Question: Is there a technique/method to align a side-float top flush with the ascender line of the text flowing around it?
Here's my example code:
'''
<fo:root xmlns:fo="http://www.w3.org/1999/XSL/Format">
<fo:layout-master-set>
<fo:simple-page-master master-name="pages">
<fo:region-body margin-left="1in" margin-right="1in" margin-top="1in" margin-bottom="1in" />
</fo:simple-page-master>
</fo:layout-master-set>
<fo:page-sequence master-reference="pages">
<fo:flow flow-name="xsl-region-body">
<fo:wrapper line-stacking-strategy="font-height" line-height.conditionality="discard" line-height="1.8" font-size="24pt">
<fo:block space-after="2lh">
<fo:float float="start">
<fo:block-container inline-progression-dimension="20%" background-color="yellow" border="1px solid black">
<fo:block>FLOAT-1</fo:block>
</fo:block-container>
</fo:float>Torem dolor amet adipisicing sed eiusmod incididunt labore dolore aliqua enim minim quis exercitation laboris ut ex commodo Duis irure in in velit cillum eu nulla Excepteur occaecat non sunt.</fo:block>
<fo:block space-after="2lh">
<fo:float float="start">
<fo:block-container inline-progression-dimension="20%" background-color="yellow" border="1px solid black">
<fo:block>FLOAT-2</fo:block>
</fo:block-container>
</fo:float>Torem dolor amet adipisicing sed eiusmod incididunt labore dolore aliqua enim minim quis exercitation laboris ut ex commodo Duis irure in in velit cillum eu nulla Excepteur occaecat non sunt.</fo:block>
</fo:wrapper>
</fo:flow>
</fo:page-sequence>
</fo:root>
'''

I think I understand why this is: For FLOAT-1, the 'line-height.conditionality="discard"' of the wrapping 'fo:block' kicks in at the top of the reference area and removes the upper half-leading portion. This is intended, so that any element in my document starts at the same perceived vertical position, be it a table, image or paragraph. However, when we're at the top edge of a reference area, the upper portion of the half-leading is discarded, and the 'fo:float' aligns with the before edge of the line box (not the before edge of the nominal-requested-line-rectangle).
Is there a programmatic, universal technique to have floats anchored at the start of a paragraph align with the paragraph font's ascender line, not its first line box?
I'd like to have FLOAT-2 be aligned the same way visually as FLOAT-1, in any potential location throughout the document. Generally wrapping each and every paragraph also in an outer 'fo:block-container' is likely not an option in my case, as that would have spacing/layout side-effects in many other places, I fear...
I am trying with Antennahouse FO Formatter 7.2.
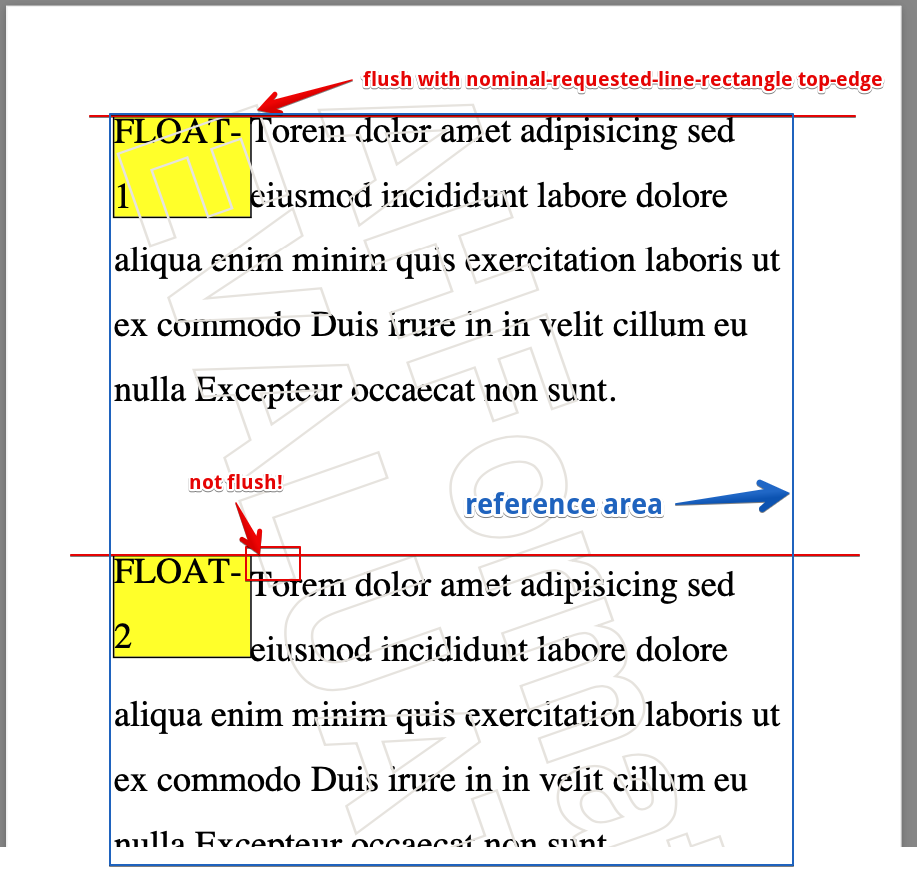
Answer: - 'axf:initial-letters'<URL>- 'space-before''fo:block-container'- 'line-height.conditionality="discard"''fo:initial-property-set'- 'axf:baseline-grid="new"''fo:block'- 'fo:block-container''fo:block'
<URL>
'''
<fo:root xmlns:fo="http://www.w3.org/1999/XSL/Format"
xmlns:axf="http://www.antennahouse.com/names/XSL/Extensions"
line-height="1.8" font-size="24pt"
line-stacking-strategy="font-height">
<fo:layout-master-set>
<fo:simple-page-master master-name="pages">
<fo:region-body margin-left="1in" margin-right="1in" margin-top="1in" margin-bottom="1in" />
</fo:simple-page-master>
</fo:layout-master-set>
<fo:page-sequence master-reference="pages">
<fo:flow flow-name="xsl-region-body" axf:baseline-grid="new">
<fo:block space-after="2lh" axf:initial-letters="2">
<fo:external-graphic src="logo-antenna-200x200.png"/>Torem dolor amet adipisicing sed eiusmod incididunt labore dolore aliqua enim minim quis exercitation laboris ut ex commodo Duis irure in in velit cillum eu nulla Excepteur occaecat non sunt.</fo:block>
<fo:block space-after="2lh" axf:initial-letters="2">
<fo:external-graphic src="logo-antenna-200x200.png"/>Torem dolor amet adipisicing sed eiusmod incididunt labore dolore aliqua enim minim quis exercitation laboris ut ex commodo Duis irure in in velit cillum eu nulla Excepteur occaecat non sunt.</fo:block>
</fo:flow>
</fo:page-sequence>
<fo:page-sequence master-reference="pages">
<fo:flow flow-name="xsl-region-body" line-height.conditionality="discard">
<fo:block space-after="2lh">
<fo:float float="start">
<fo:block-container inline-progression-dimension="20%" background-color="yellow" border="1px solid black">
<fo:block>FLOAT-1</fo:block>
</fo:block-container>
</fo:float>Torem dolor amet adipisicing sed eiusmod incididunt labore dolore aliqua enim minim quis exercitation laboris ut ex commodo Duis irure in in velit cillum eu nulla Excepteur occaecat non sunt.</fo:block>
<fo:block space-after="2lh">
<fo:float float="start">
<fo:block-container inline-progression-dimension="20%" background-color="yellow" border="1px solid black" space-before="(1lh - 1em) div 2" space-before.conditionality="retain">
<fo:block>FLOAT-2</fo:block>
</fo:block-container>
</fo:float>Torem dolor amet adipisicing sed eiusmod incididunt labore dolore aliqua enim minim quis exercitation laboris ut ex commodo Duis irure in in velit cillum eu nulla Excepteur occaecat non sunt.</fo:block>
</fo:flow>
</fo:page-sequence>
<fo:page-sequence master-reference="pages">
<fo:flow flow-name="xsl-region-body" line-height.conditionality="discard">
<fo:block space-after="2lh"><fo:initial-property-set line-height.conditionality="discard" />
<fo:float float="start">
<fo:block-container inline-progression-dimension="20%" background-color="yellow" border="1px solid black">
<fo:block>FLOAT-1</fo:block>
</fo:block-container>
</fo:float>Torem dolor amet adipisicing sed eiusmod incididunt labore dolore aliqua enim minim quis exercitation laboris ut ex commodo Duis irure in in velit cillum eu nulla Excepteur occaecat non sunt.</fo:block>
<fo:block space-after="2lh"><fo:initial-property-set line-height.conditionality="discard" />
<fo:float float="start">
<fo:block-container inline-progression-dimension="20%" background-color="yellow" border="1px solid black">
<fo:block>FLOAT-2</fo:block>
</fo:block-container>
</fo:float>Torem dolor amet adipisicing sed eiusmod incididunt labore dolore aliqua enim minim quis exercitation laboris ut ex commodo Duis irure in in velit cillum eu nulla Excepteur occaecat non sunt.</fo:block>
</fo:flow>
</fo:page-sequence>
<fo:page-sequence master-reference="pages">
<fo:flow flow-name="xsl-region-body">
<fo:block space-after="2lh" axf:baseline-grid="new">
<fo:float float="start">
<fo:block-container inline-progression-dimension="20%" background-color="yellow" border="1px solid black">
<fo:block>FLOAT-1</fo:block>
</fo:block-container>
</fo:float>Torem dolor amet adipisicing sed eiusmod incididunt labore dolore aliqua enim minim quis exercitation laboris ut ex commodo Duis irure in in velit cillum eu nulla Excepteur occaecat non sunt.</fo:block>
<fo:block space-after="2lh" axf:baseline-grid="new">
<fo:float float="start">
<fo:block-container inline-progression-dimension="20%" background-color="yellow" border="1px solid black">
<fo:block>FLOAT-2</fo:block>
</fo:block-container>
</fo:float>Torem dolor amet adipisicing sed eiusmod incididunt labore dolore aliqua enim minim quis exercitation laboris ut ex commodo Duis irure in in velit cillum eu nulla Excepteur occaecat non sunt.</fo:block>
</fo:flow>
</fo:page-sequence>
<fo:page-sequence master-reference="pages">
<fo:flow flow-name="xsl-region-body" line-height.conditionality="discard">
<fo:block space-after="2lh">
<fo:float float="start">
<fo:block-container inline-progression-dimension="20%" background-color="yellow" border="1px solid black">
<fo:block>FLOAT-1</fo:block>
</fo:block-container>
</fo:float>Torem dolor amet adipisicing sed eiusmod incididunt labore dolore aliqua enim minim quis exercitation laboris ut ex commodo Duis irure in in velit cillum eu nulla Excepteur occaecat non sunt.</fo:block>
<fo:block-container space-after="2lh">
<fo:block>
<fo:float float="start">
<fo:block-container inline-progression-dimension="20%" background-color="yellow" border="1px solid black">
<fo:block>FLOAT-2</fo:block>
</fo:block-container>
</fo:float>Torem dolor amet adipisicing sed eiusmod incididunt labore dolore aliqua enim minim quis exercitation laboris ut ex commodo Duis irure in in velit cillum eu nulla Excepteur occaecat non sunt.</fo:block>
</fo:block-container>
</fo:flow>
</fo:page-sequence>
</fo:root>
'''
---
Another alternative that uses 'text-altitude':
'''
<fo:page-sequence master-reference="pages">
<fo:flow flow-name="xsl-region-body">
<fo:block space-after="2lh" text-altitude="0">
<fo:float float="start">
<fo:block-container inline-progression-dimension="20%" background-color="yellow" border="1px solid black">
<fo:block line-height.conditionality="discard">FLOAT-1</fo:block>
</fo:block-container>
</fo:float>Torem dolor amet adipisicing sed eiusmod incididunt labore dolore aliqua enim minim quis exercitation laboris ut ex commodo Duis irure in in velit cillum eu nulla Excepteur occaecat non sunt.</fo:block>
<fo:block space-after="2lh" text-altitude="0">
<fo:float float="start">
<fo:block-container inline-progression-dimension="20%" background-color="yellow" border="1px solid black">
<fo:block line-height.conditionality="discard">FLOAT-2</fo:block>
</fo:block-container>
</fo:float>Torem dolor amet adipisicing sed eiusmod incididunt labore dolore aliqua enim minim quis exercitation laboris ut ex commodo Duis irure in in velit cillum eu nulla Excepteur occaecat non sunt.</fo:block>
</fo:flow>
</fo:page-sequence>
'''
---
'<fo:inline line-height.conditionality="discard">' around the 'fo:float':
'''
<fo:page-sequence master-reference="pages">
<fo:flow flow-name="xsl-region-body">
<fo:block line-height.conditionality="discard" space-after="2lh">
<fo:inline line-height.conditionality="discard"><fo:float float="start">
<fo:block-container inline-progression-dimension="20%" background-color="yellow" border="1px solid black">
<fo:block>FLOAT-1</fo:block>
</fo:block-container>
</fo:float></fo:inline>Torem dolor amet adipisicing sed eiusmod incididunt labore dolore aliqua enim minim quis exercitation laboris ut ex commodo Duis irure in in velit cillum eu nulla Excepteur occaecat non sunt.</fo:block>
<fo:block line-height.conditionality="discard" space-after="2lh">
<fo:inline line-height.conditionality="discard"><fo:float float="start">
<fo:block-container inline-progression-dimension="20%" background-color="yellow" border="1px solid black">
<fo:block>FLOAT-2</fo:block>
</fo:block-container>
</fo:float></fo:inline>Torem dolor amet adipisicing sed eiusmod incididunt labore dolore aliqua enim minim quis exercitation laboris ut ex commodo Duis irure in in velit cillum eu nulla Excepteur occaecat non sunt.</fo:block>
</fo:flow>
</fo:page-sequence>
'''
The 'fo:inline' is aligned with the dominant alphabetic baseline, and the 'fo:float' is aligned with the top of the 'fo:inline'. It's not clear to me why 'line-height.conditionality="discard"' should work on the 'fo:inline', but it does.